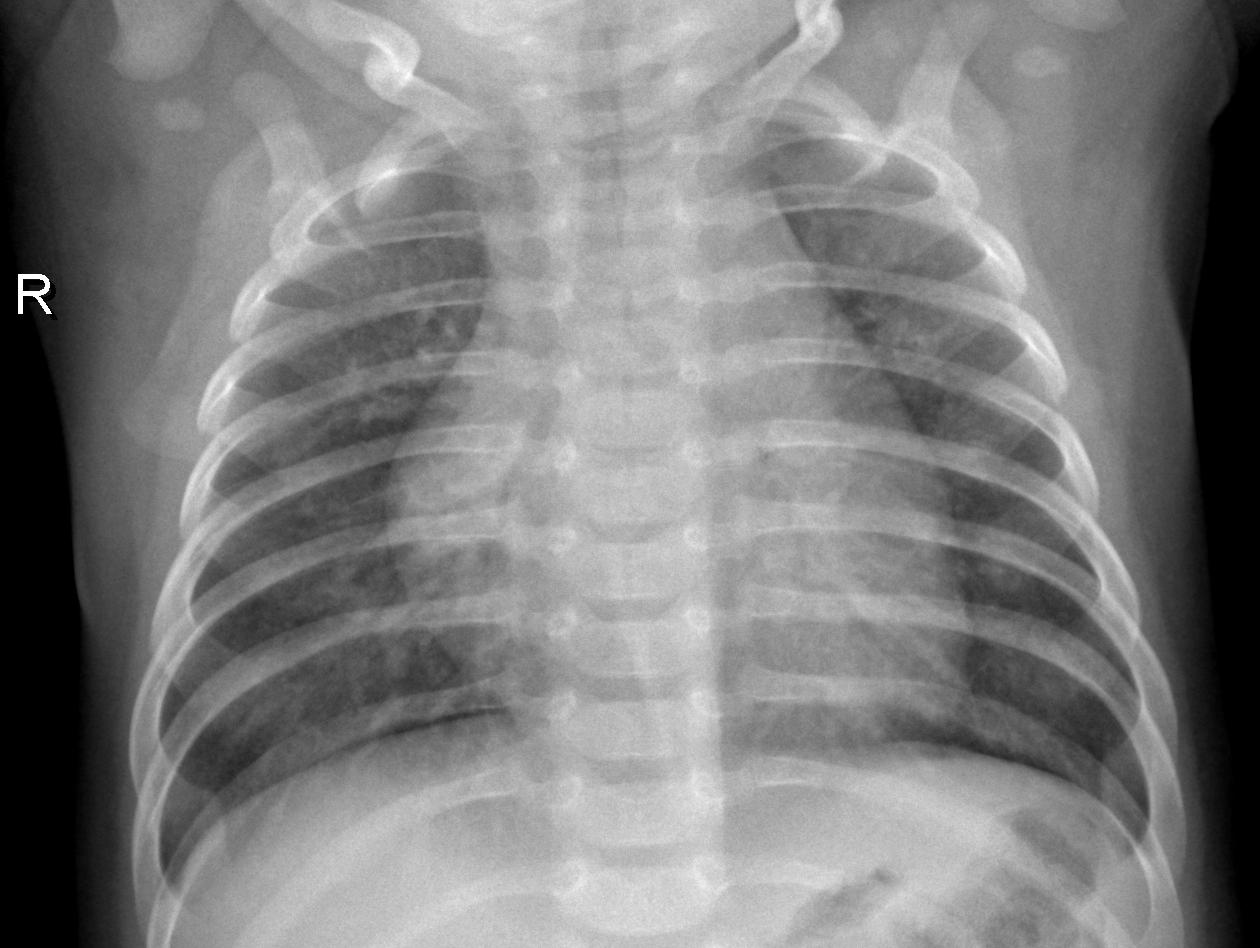
Diagnosis: PNEUMONIA